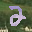
Label: 2